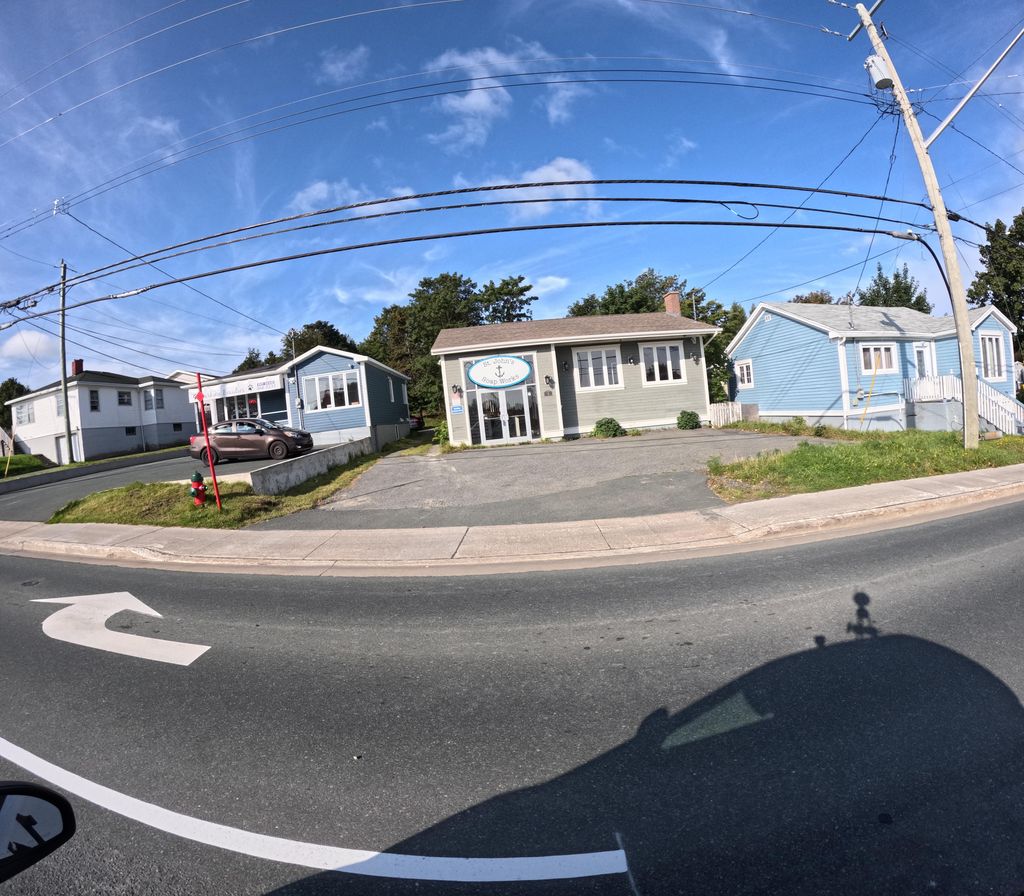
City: st_johns